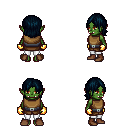
a pixel art fantasy rpg character, female body template, orc, green skin, leather chest armor, white pants, raven long bangs hairstyle, gold gloves, brown shoes, four views (front, back, left, right), 2x2 character sprite sheet, small pixel art, hard edges, no anti-aliasing